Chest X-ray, PA view. Patient: 40 years old, sex M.
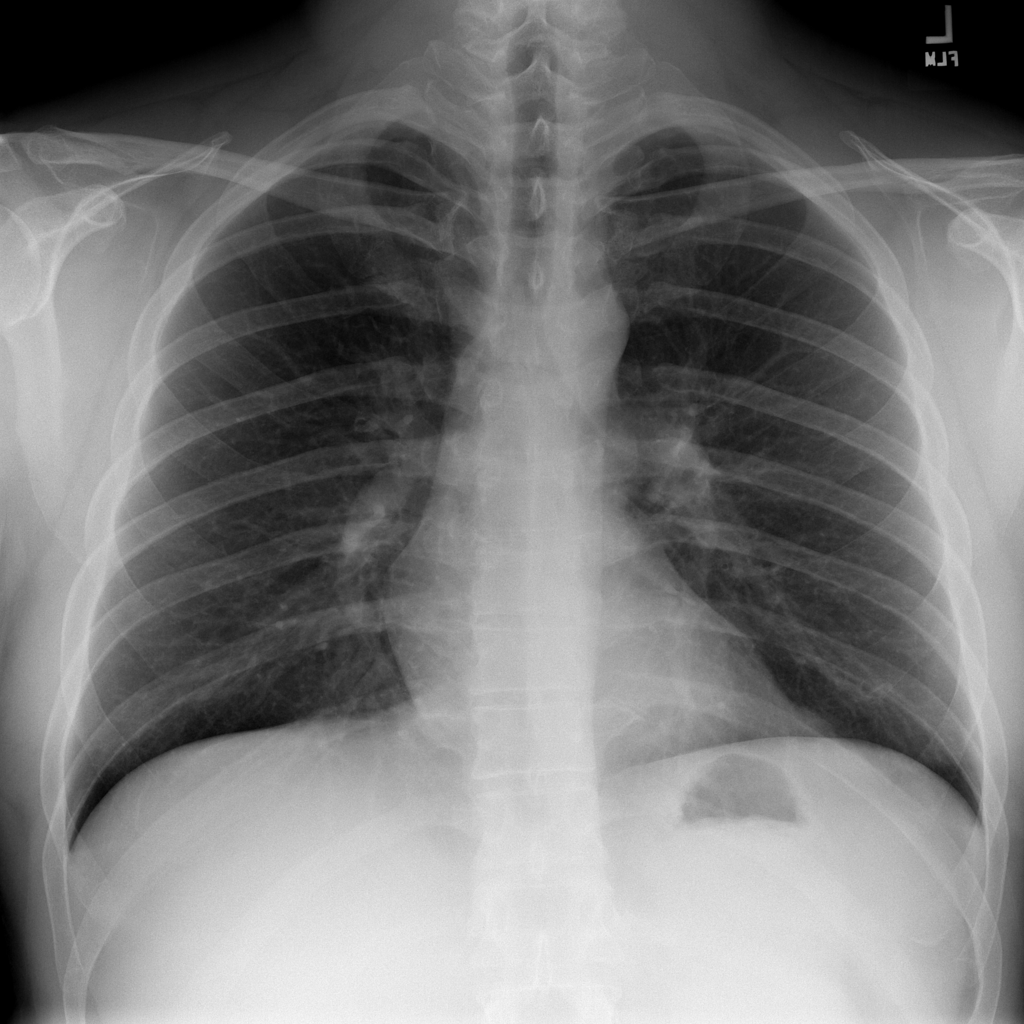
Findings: No Finding